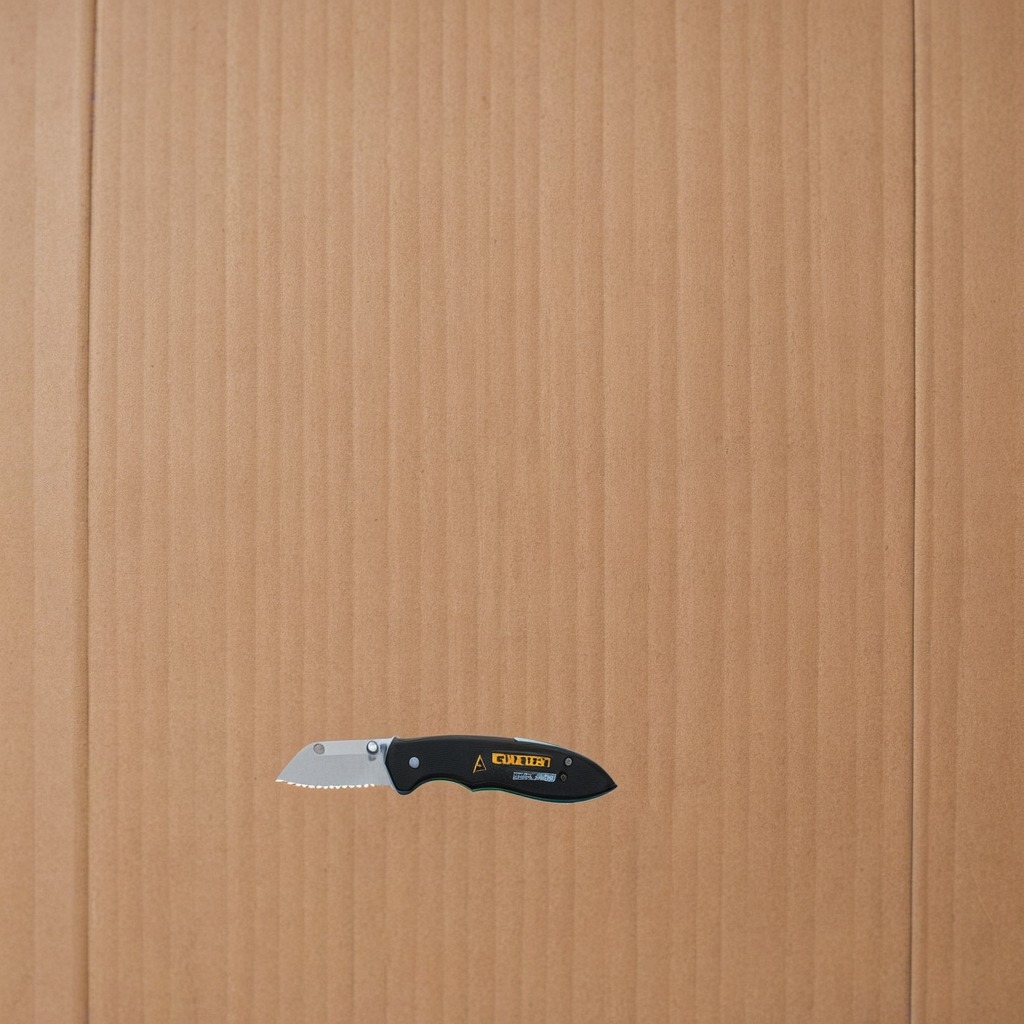
A utility knife lies on a clean dry cardboard box surface in an outdoor workshop during daytime bright natural light soft shadows slightly creased but